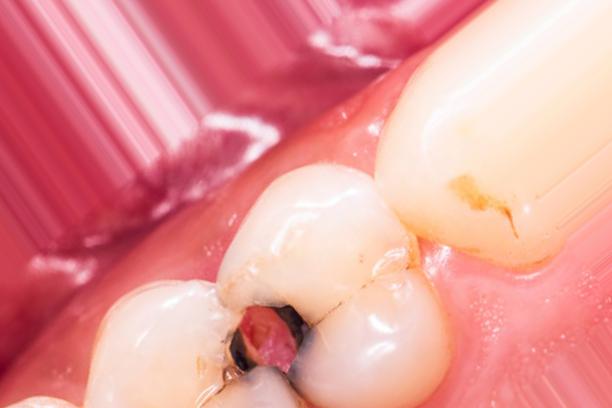
Condition: Caries